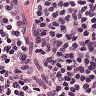
Metastatic tissue present: no